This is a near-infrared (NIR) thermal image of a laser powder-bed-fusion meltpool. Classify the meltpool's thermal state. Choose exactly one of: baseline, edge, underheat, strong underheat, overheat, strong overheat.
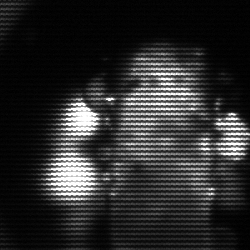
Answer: strong underheat